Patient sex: M
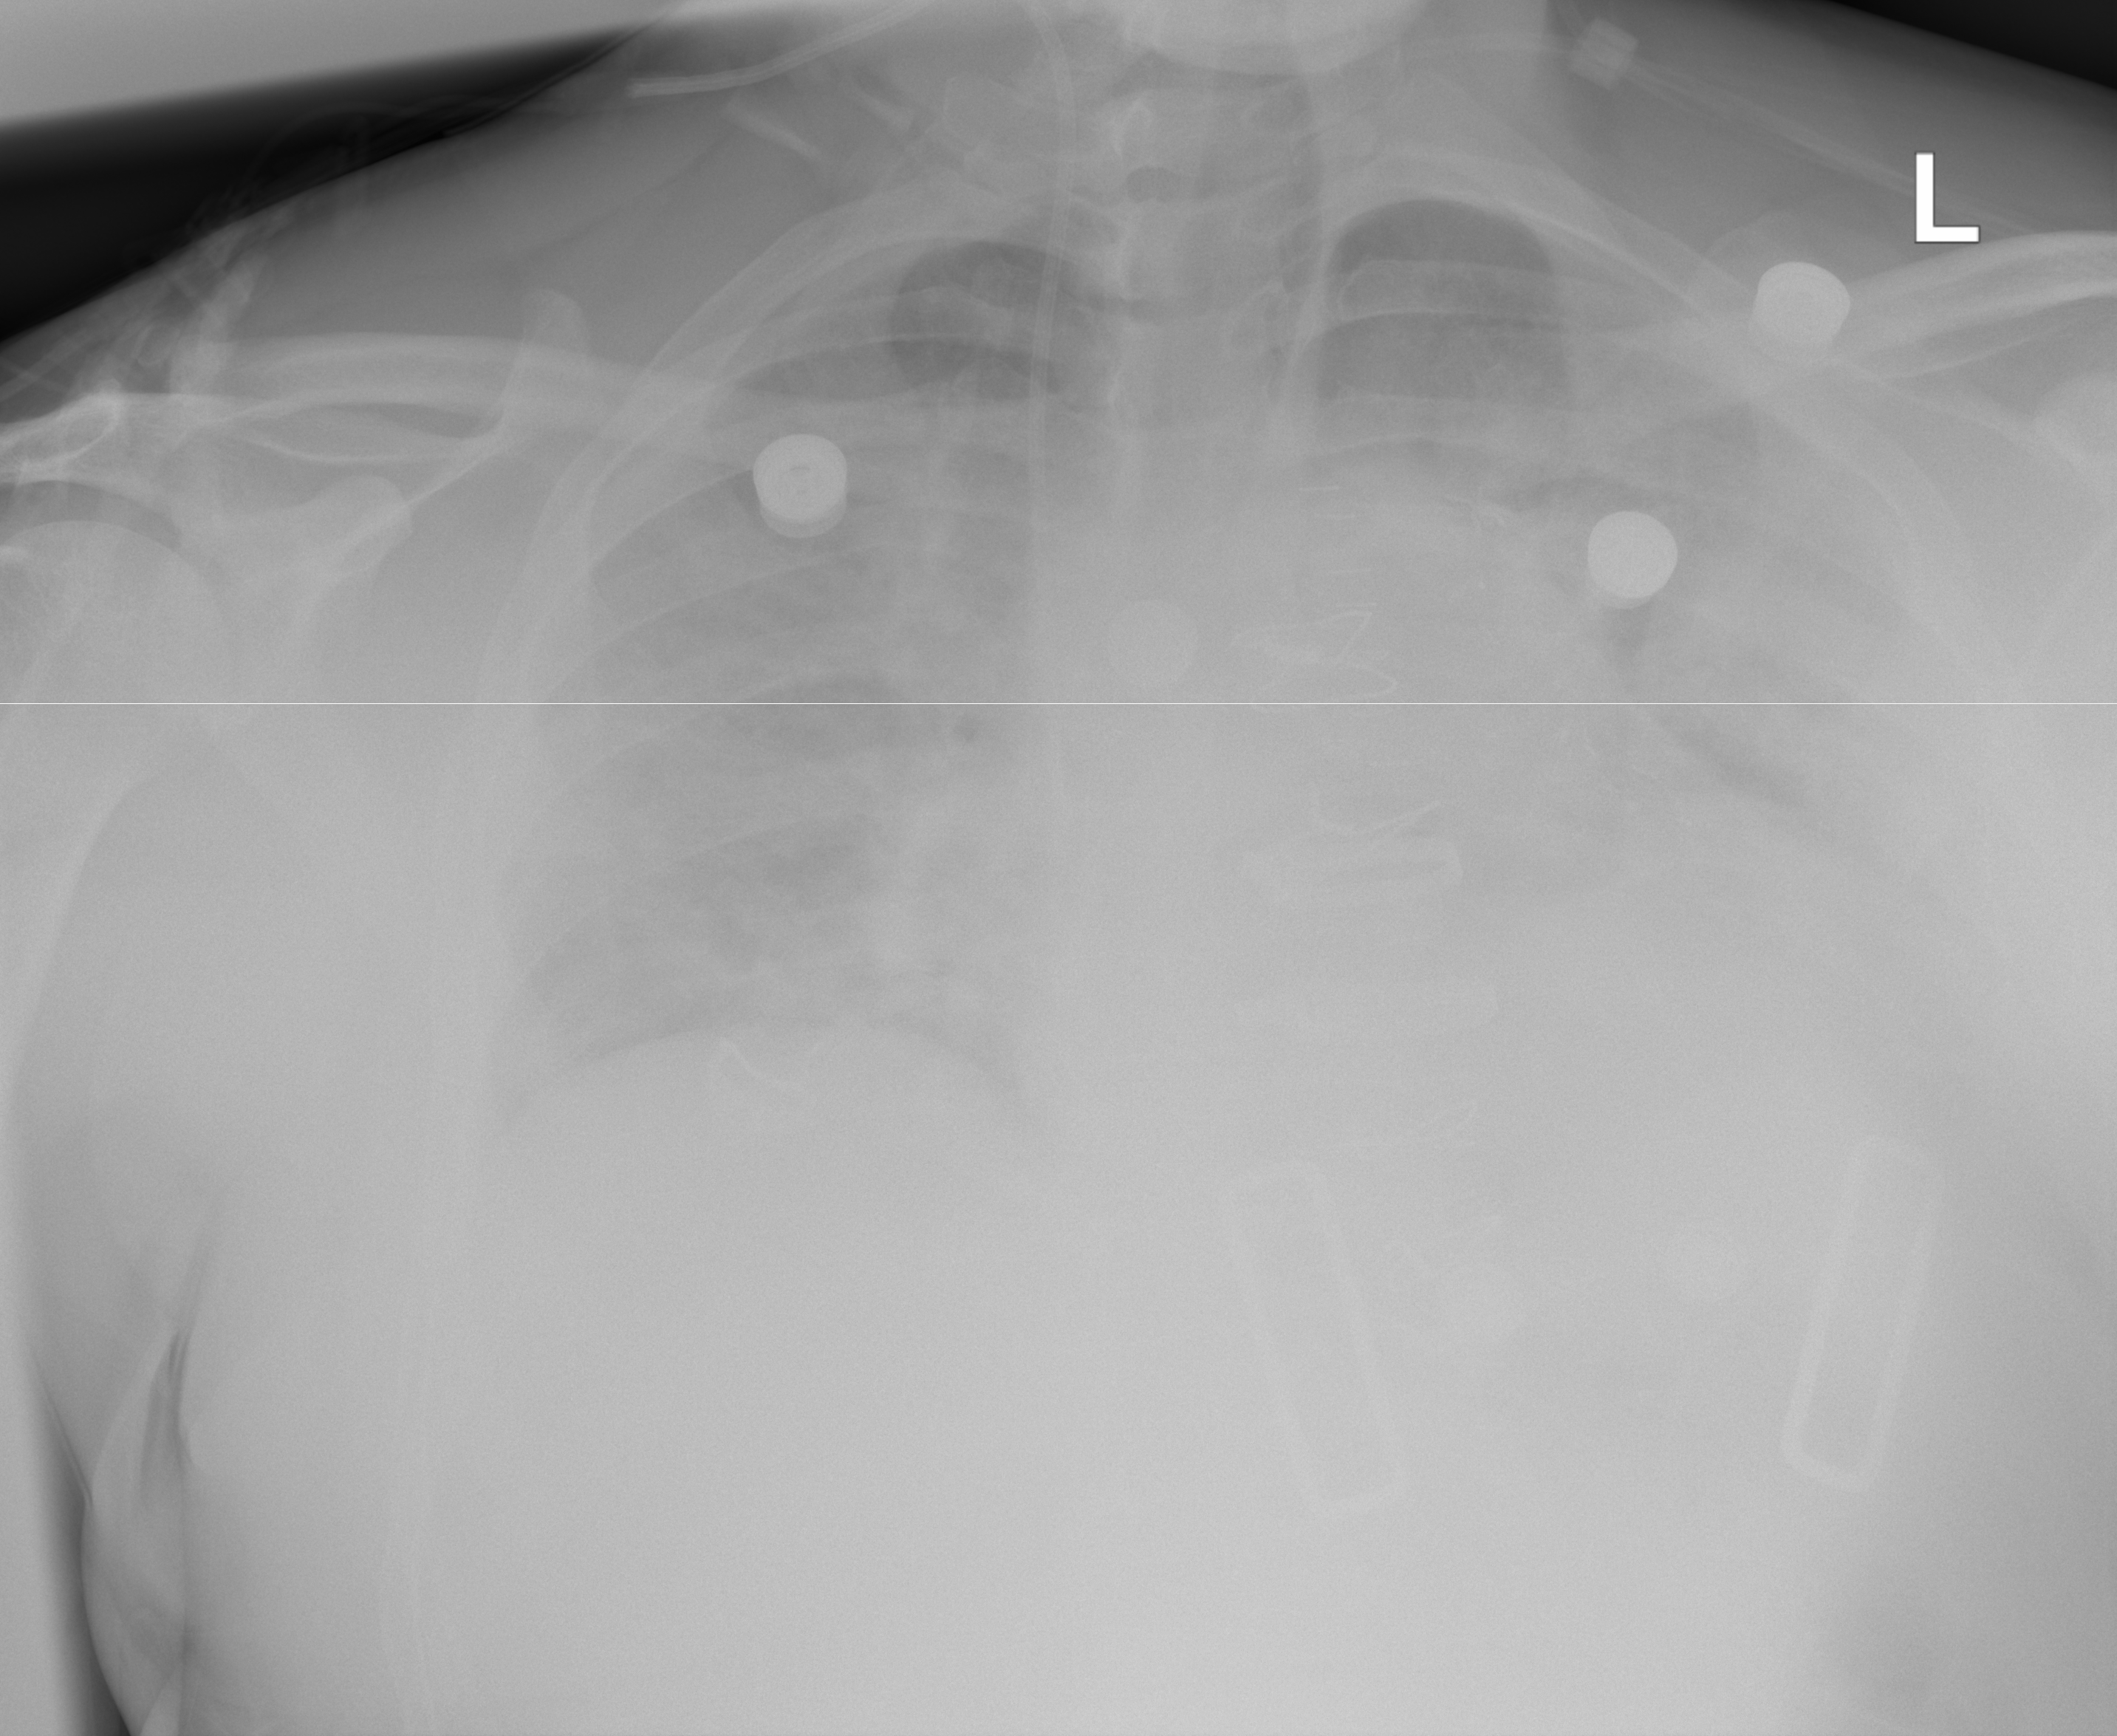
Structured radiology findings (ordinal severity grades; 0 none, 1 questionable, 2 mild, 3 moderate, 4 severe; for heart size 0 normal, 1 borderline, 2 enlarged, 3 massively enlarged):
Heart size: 2
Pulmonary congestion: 2
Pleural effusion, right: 0
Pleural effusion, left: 2
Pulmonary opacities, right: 2
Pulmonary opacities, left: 2
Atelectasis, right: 0
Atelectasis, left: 2